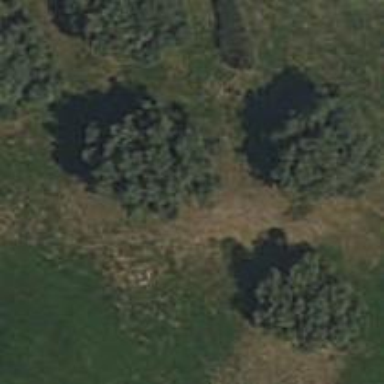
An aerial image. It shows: Broadleaved evergreen tree in its natural setting.